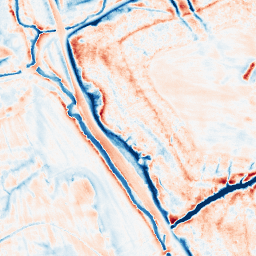
Category: edge_preserving
Decomposition family: anisotropic_diffusion
Decomposition parameters: iterations: 50
kappa: 30
gamma: 0.2
Upsampling method: regularized
Upsampling parameters: scale: 4
lambda_reg: 0.001
Upsampling scale: 4